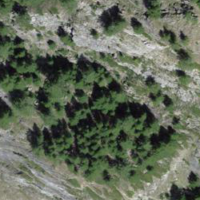
EUNIS habitat code: 31
Species observed at this site:
Oenanthe oenanthe
Lophophanes cristatus
Corvus corax
Periparus ater